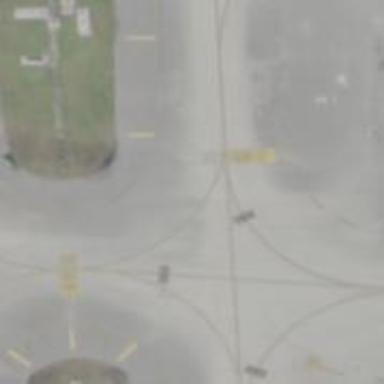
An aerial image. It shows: Image of taxiway at airport.